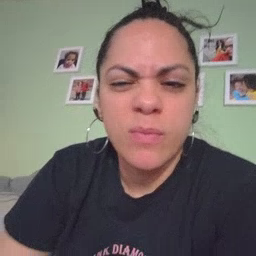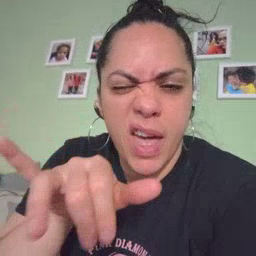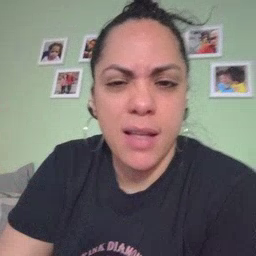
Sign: that